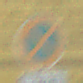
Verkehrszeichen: AbsolutesHalteverbot
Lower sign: ZeitangabenMitBeschraenkungAufWochentage9
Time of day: Midday
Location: Outdoor (Urban)
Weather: Clear
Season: NotSpecified
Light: Natural